Question: I'm trying to start with x86 Assembly, but there is one thing i don't understand. A Byte variable, a word variable, a double word variable, and so on, what means?
It means that the space for that variable is of 1 byte,2 byte,4 byte, and so on? I don't think so, but for this reason i ask for your help. I don't think so because in the string variable there is "db", but there are 11 characters, so 11 bytes. I'm confused.

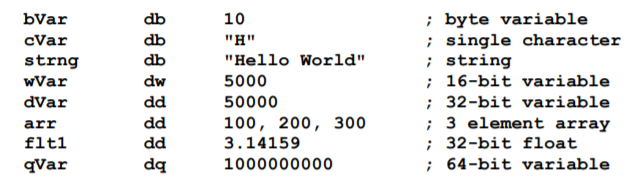
Answer: No. It does not mean "maximum space" for that variable, it does mean space for that variable:
- - - -
That's all. Nothing special.